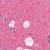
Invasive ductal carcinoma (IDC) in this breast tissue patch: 0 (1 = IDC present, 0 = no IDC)